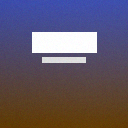
Screen state: on